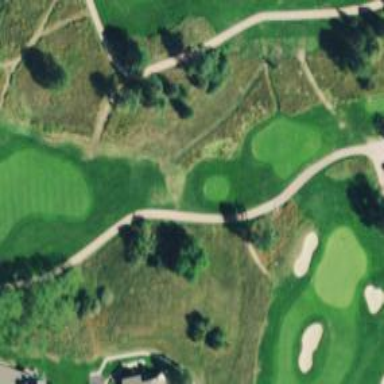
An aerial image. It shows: Golf cartpath that is also road path.